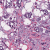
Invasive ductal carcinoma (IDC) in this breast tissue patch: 1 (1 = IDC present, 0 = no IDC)